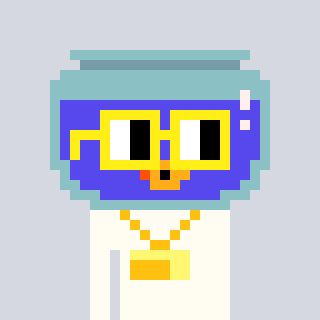
a pixel art character with square yellow glasses, a goldfish-shaped head and a grayscale-colored body on a cool background